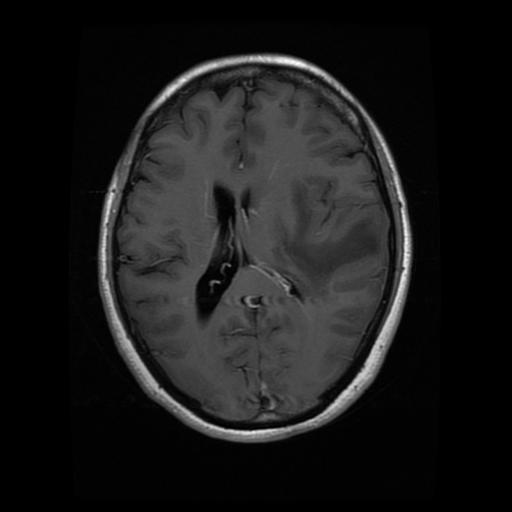
Label: glioma